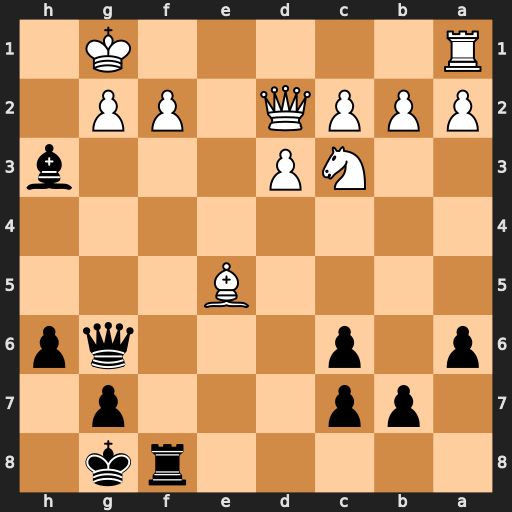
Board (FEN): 5rk1/1pp3p1/p1p3qp/4B3/8/2NP3b/PPPQ1PP1/R5K1
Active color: b
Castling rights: -
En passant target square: -
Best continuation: Qxg2#